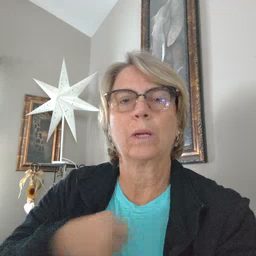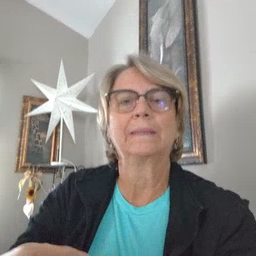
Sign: white